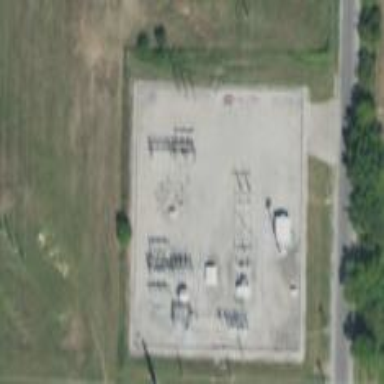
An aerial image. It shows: Switchgear for power distribution.